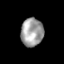
Tissue: skin
Cell type: Epithelial cells
Senescence score: 0.2656
Nuclear area (px): 620
Mean DAPI intensity: 159.732